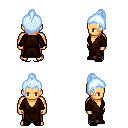
a pixel art fantasy rpg character, male body template, human, tanned skin, brown robe, robe skirt, white cyan short topknot hairstyle, black slippers, four views (front, back, left, right), 2x2 character sprite sheet, small pixel art, hard edges, no anti-aliasing